Field crop: maize
Growth stage: 2
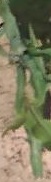
Species: maize